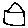
Label: house